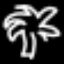
Label: palm tree